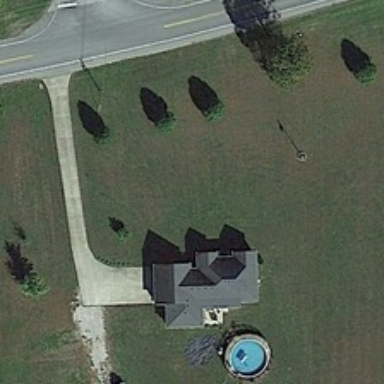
A building with swimming pool is near a road with several green trees .